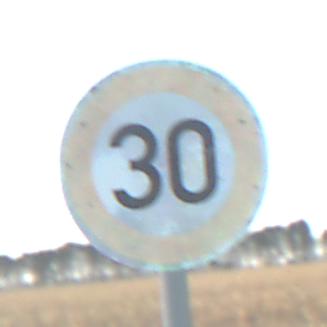
Verkehrszeichen: Geschwindigkeit30
Umgebung: Outdoor, Nature
Tageszeit: SunriseSunset
Wetter: Clear
Licht: Natural
Jahreszeit: NotSpecified
Kontrast: HighContrast